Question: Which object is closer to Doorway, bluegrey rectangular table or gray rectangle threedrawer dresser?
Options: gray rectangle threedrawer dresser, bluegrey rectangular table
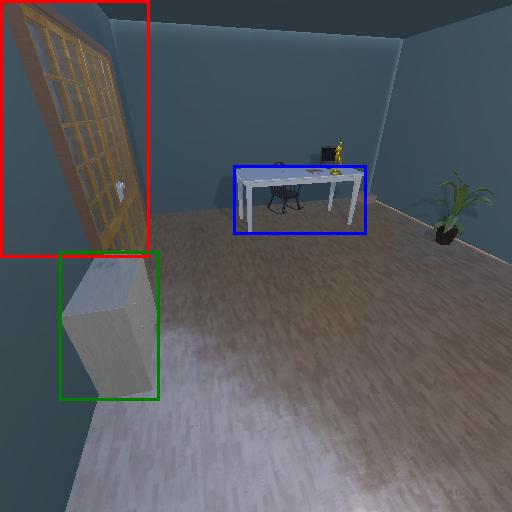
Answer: gray rectangle threedrawer dresser